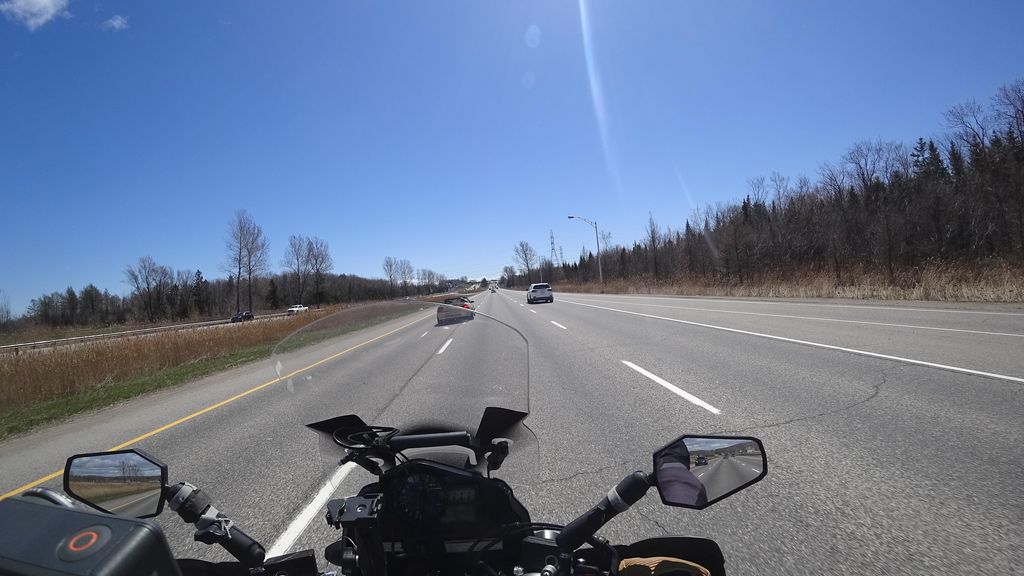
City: quebec_city